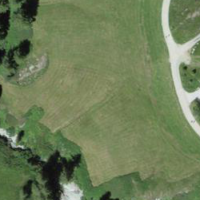
EUNIS habitat code: 26
Species observed at this site:
Rumex alpinus
Arnica montana
Salvia pratensis